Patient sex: M
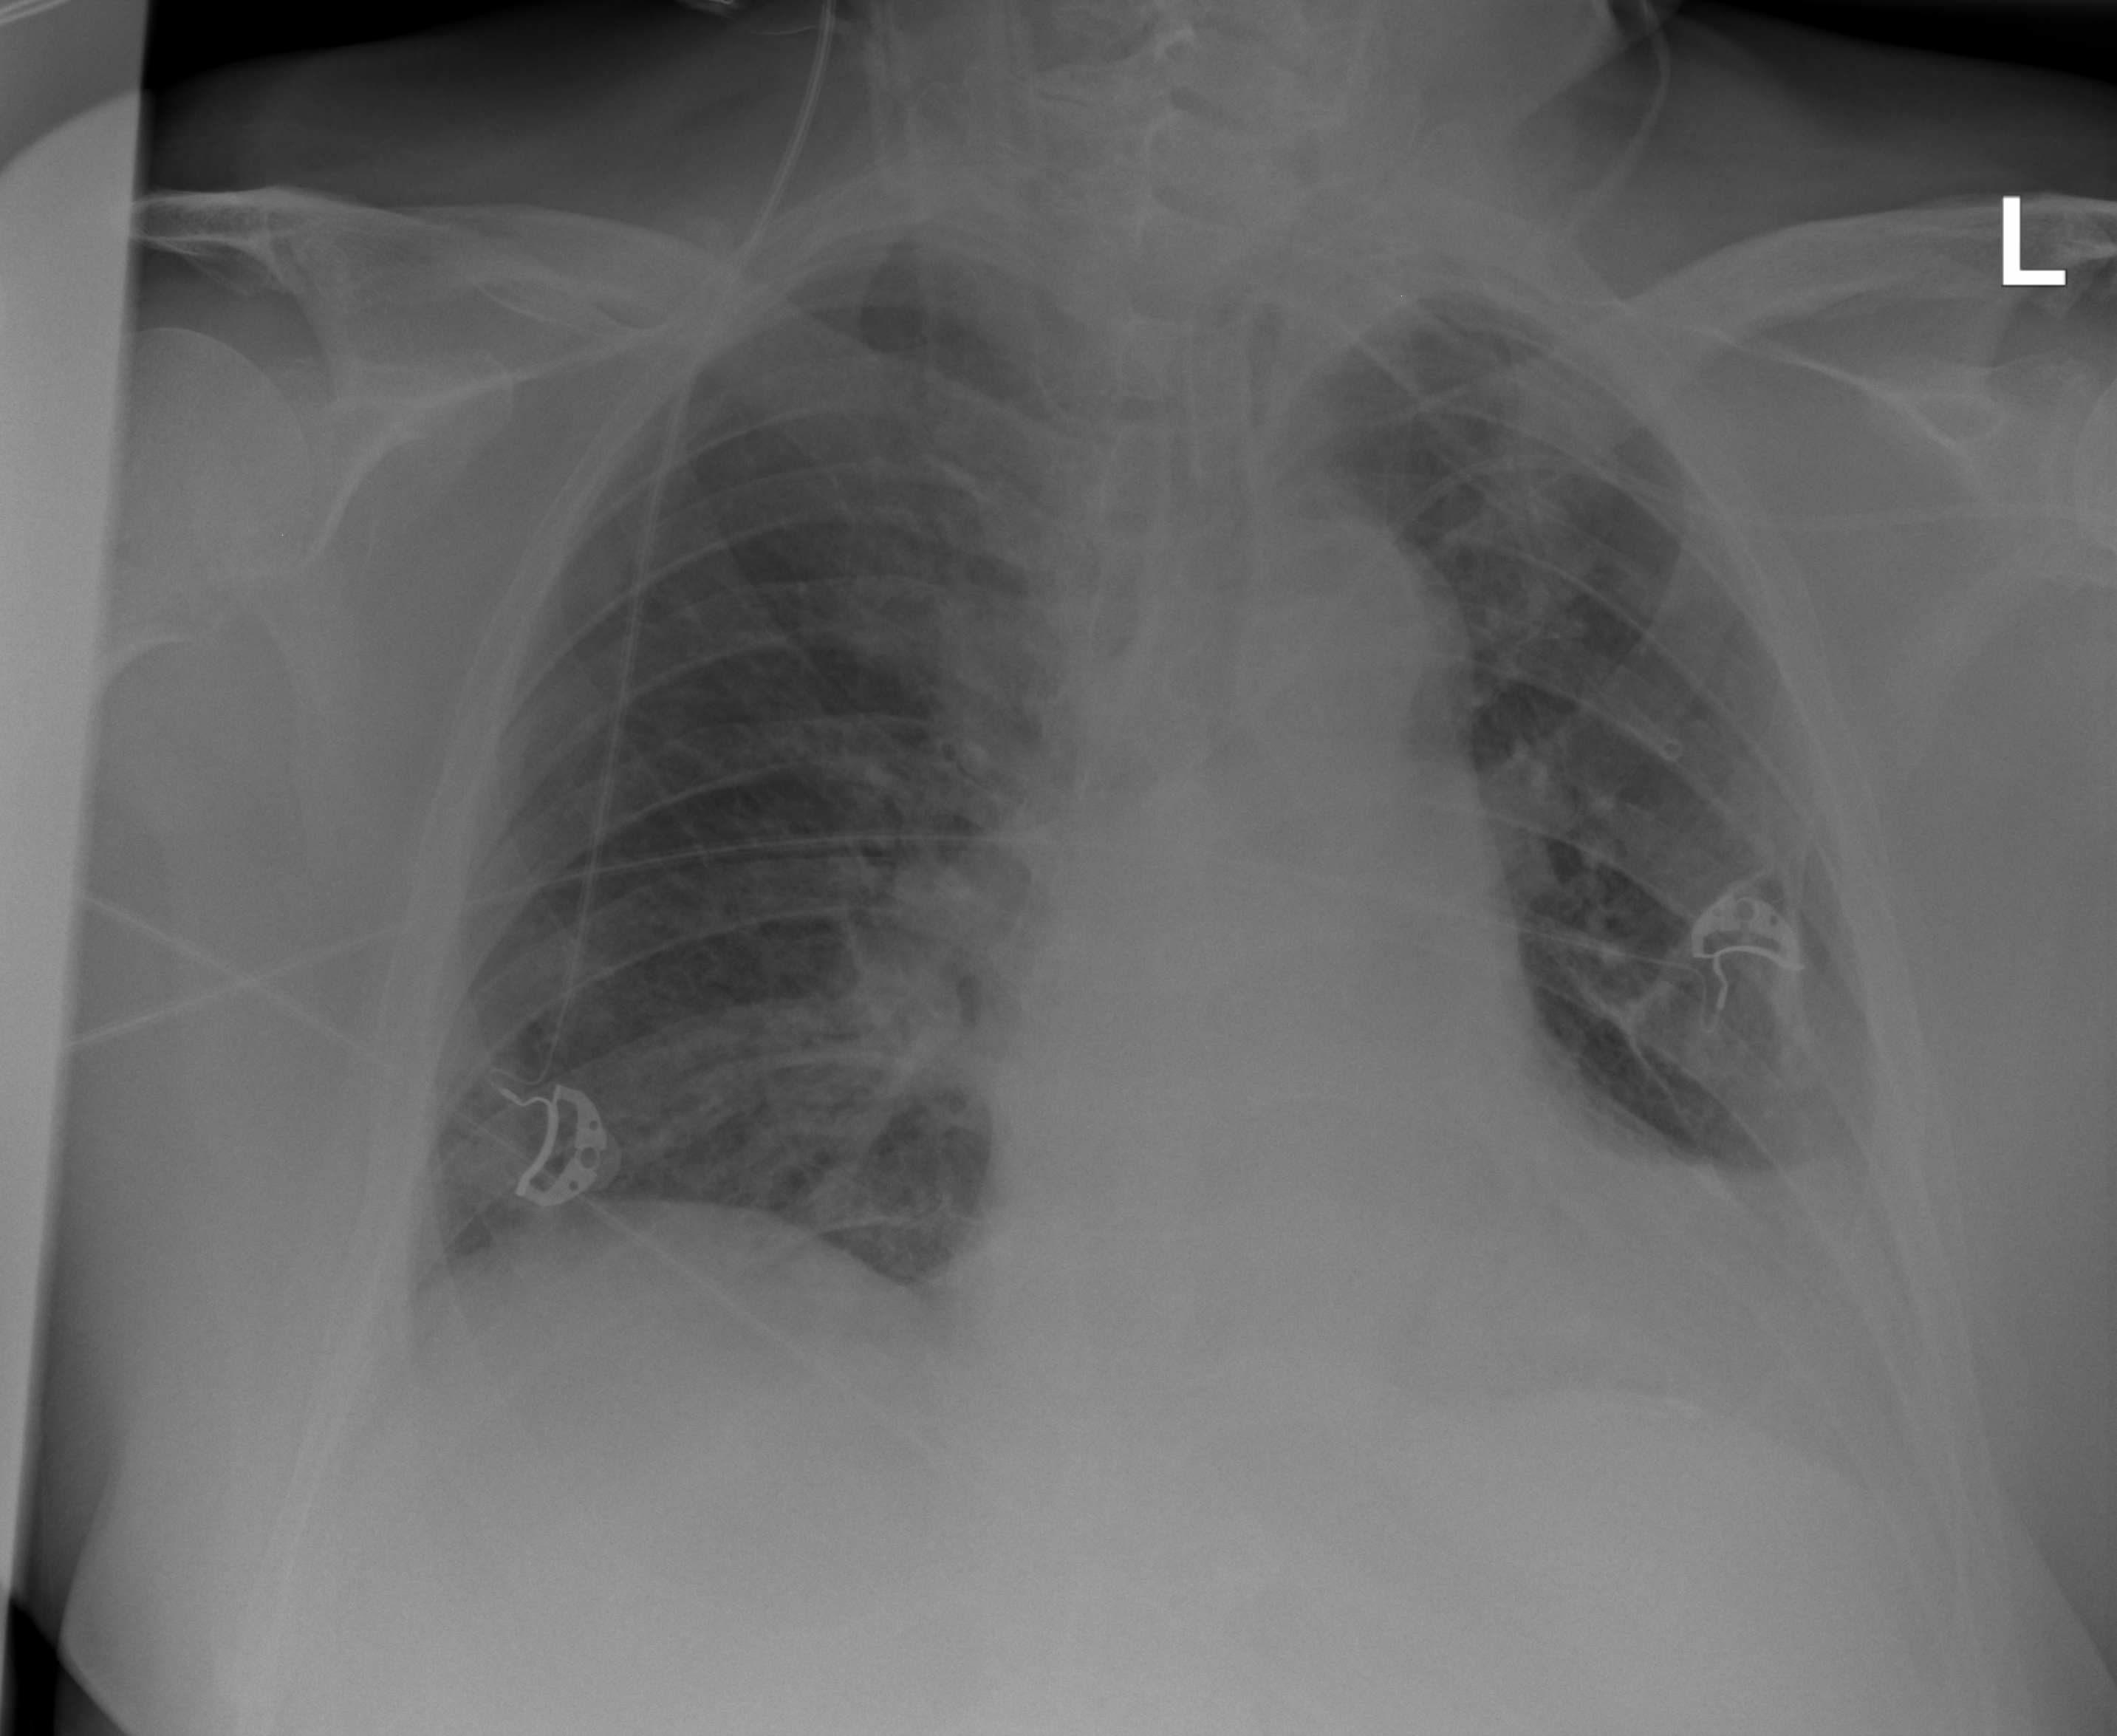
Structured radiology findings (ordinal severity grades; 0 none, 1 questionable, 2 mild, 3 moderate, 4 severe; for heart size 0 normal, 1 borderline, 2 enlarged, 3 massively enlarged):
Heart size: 0
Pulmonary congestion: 0
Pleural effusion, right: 0
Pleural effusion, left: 0
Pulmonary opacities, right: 2
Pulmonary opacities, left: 0
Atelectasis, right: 0
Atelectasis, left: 0